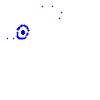
Particle: kaon